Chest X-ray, PA view. Patient: 54 years old, sex M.
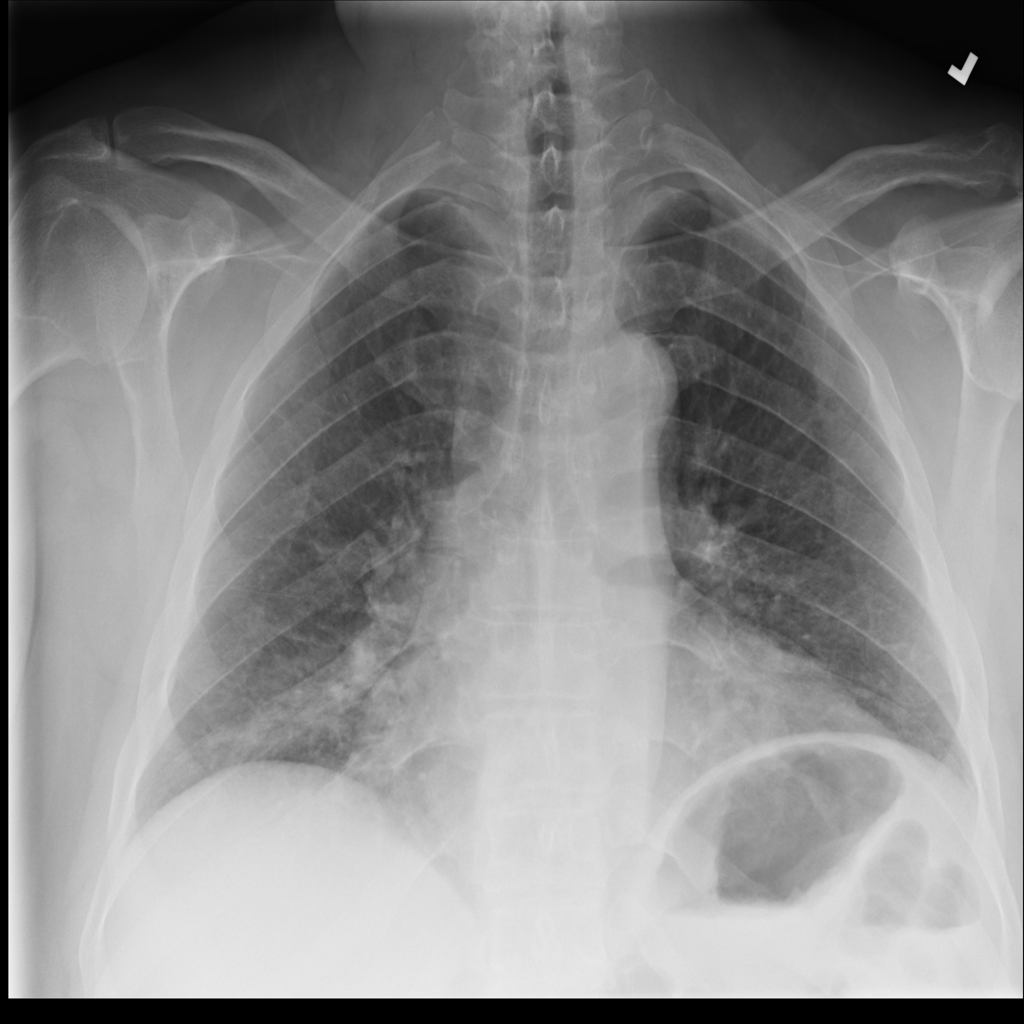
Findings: Cardiomegaly, Effusion, Pleural_Thickening